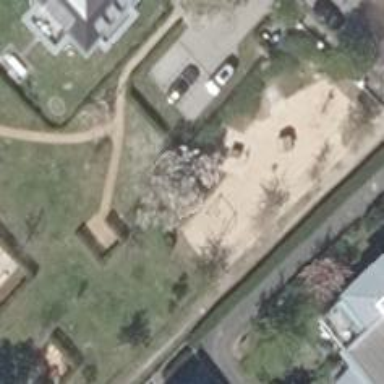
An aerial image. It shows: Playground structure.